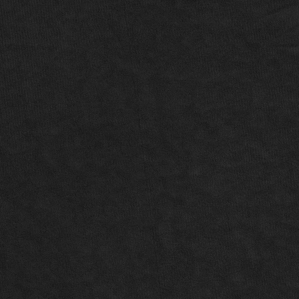
Label: non_frost